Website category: university
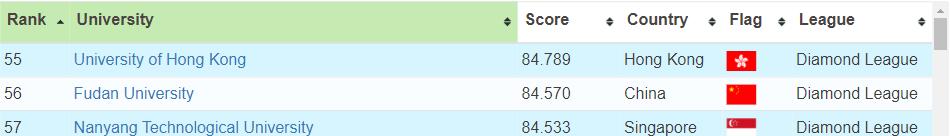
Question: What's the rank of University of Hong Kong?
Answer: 55

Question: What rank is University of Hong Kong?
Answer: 55

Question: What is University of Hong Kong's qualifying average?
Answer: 55

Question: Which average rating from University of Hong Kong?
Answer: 55

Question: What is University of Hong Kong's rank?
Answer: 55

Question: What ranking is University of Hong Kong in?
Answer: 55

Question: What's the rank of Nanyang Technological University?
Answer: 57

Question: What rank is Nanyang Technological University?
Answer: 57

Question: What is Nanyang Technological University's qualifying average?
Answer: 57

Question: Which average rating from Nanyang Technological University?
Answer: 57

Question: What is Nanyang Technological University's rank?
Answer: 57

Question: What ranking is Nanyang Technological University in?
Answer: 57

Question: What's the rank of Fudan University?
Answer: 56

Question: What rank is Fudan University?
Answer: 56

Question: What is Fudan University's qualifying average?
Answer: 56

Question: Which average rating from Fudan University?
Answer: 56

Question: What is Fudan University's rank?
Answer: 56

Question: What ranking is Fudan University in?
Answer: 56

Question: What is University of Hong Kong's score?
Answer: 84.789

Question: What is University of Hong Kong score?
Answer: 84.789

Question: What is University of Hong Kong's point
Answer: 84.789

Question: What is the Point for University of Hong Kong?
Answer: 84.789

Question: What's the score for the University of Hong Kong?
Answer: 84.789

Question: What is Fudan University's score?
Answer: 84.570

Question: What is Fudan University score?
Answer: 84.570

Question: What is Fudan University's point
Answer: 84.570

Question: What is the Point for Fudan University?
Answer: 84.570

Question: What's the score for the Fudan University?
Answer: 84.570

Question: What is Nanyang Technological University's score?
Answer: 84.533

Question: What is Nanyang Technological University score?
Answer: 84.533

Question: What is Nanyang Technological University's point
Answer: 84.533

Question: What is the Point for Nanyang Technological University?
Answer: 84.533

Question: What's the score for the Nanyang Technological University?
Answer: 84.533

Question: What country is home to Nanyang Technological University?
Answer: Singapore

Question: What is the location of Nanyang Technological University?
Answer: Singapore

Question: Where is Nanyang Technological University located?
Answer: Singapore

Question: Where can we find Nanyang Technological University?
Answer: Singapore

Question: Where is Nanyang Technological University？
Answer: Singapore

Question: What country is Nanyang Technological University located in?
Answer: Singapore

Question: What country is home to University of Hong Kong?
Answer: Hong Kong

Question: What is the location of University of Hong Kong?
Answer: Hong Kong

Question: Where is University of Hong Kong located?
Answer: Hong Kong

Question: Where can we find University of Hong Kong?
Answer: Hong Kong

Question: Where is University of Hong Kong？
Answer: Hong Kong

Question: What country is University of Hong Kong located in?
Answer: Hong Kong

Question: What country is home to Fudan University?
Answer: China

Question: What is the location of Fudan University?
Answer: China

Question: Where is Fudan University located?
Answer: China

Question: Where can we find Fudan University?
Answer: China

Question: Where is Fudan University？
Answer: China

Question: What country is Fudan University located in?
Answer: China

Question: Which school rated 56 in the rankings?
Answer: Fudan University

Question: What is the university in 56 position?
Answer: Fudan University

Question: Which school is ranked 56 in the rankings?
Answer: Fudan University

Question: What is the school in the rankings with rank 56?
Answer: Fudan University

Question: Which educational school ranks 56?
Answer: Fudan University

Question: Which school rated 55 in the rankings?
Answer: University of Hong Kong

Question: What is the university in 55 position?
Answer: University of Hong Kong

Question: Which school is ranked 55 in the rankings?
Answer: University of Hong Kong

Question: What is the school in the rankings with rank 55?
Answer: University of Hong Kong

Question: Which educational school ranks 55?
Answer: University of Hong Kong

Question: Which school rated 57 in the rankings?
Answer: Nanyang Technological University

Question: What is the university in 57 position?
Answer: Nanyang Technological University

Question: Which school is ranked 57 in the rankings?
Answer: Nanyang Technological University